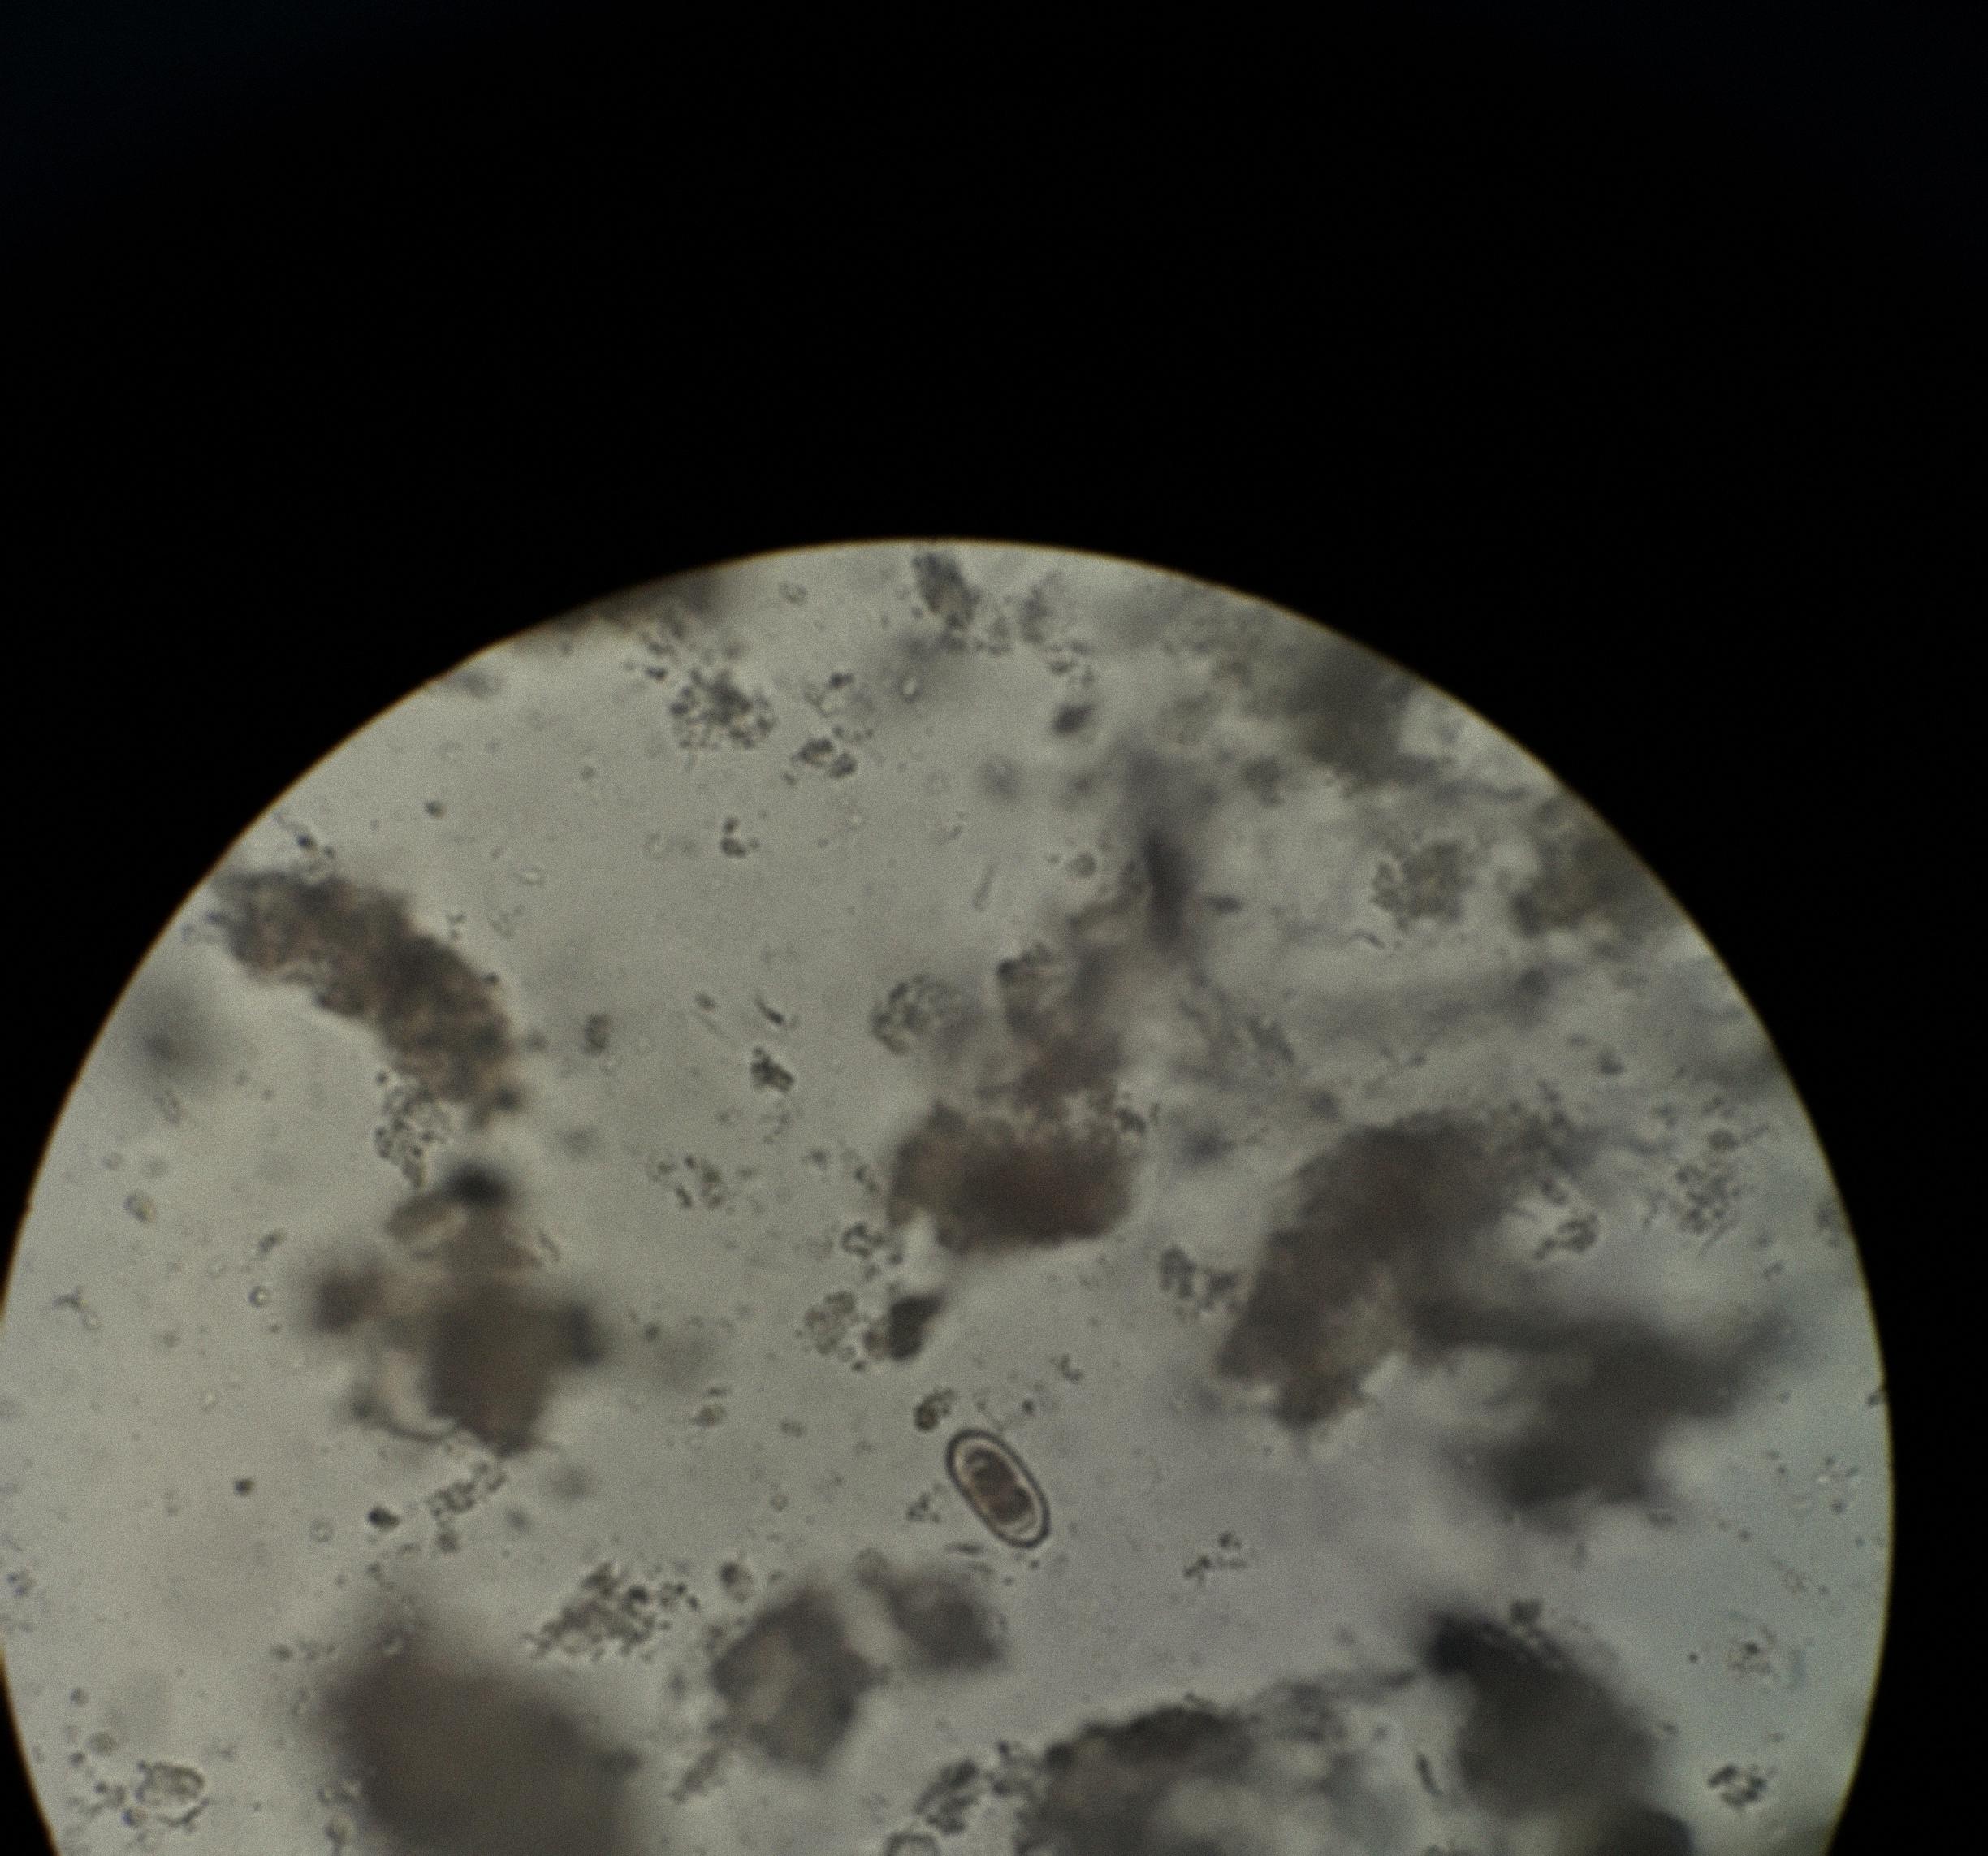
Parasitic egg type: Capillaria philippinensis